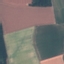
Land use / land cover class: AnnualCrop